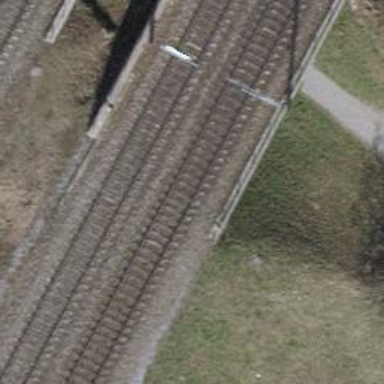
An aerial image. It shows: Bridge with single railway track electrified by contact line.